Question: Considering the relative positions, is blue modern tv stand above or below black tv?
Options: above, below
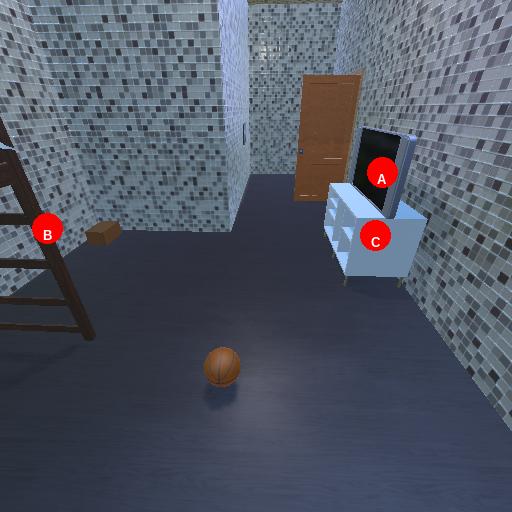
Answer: above